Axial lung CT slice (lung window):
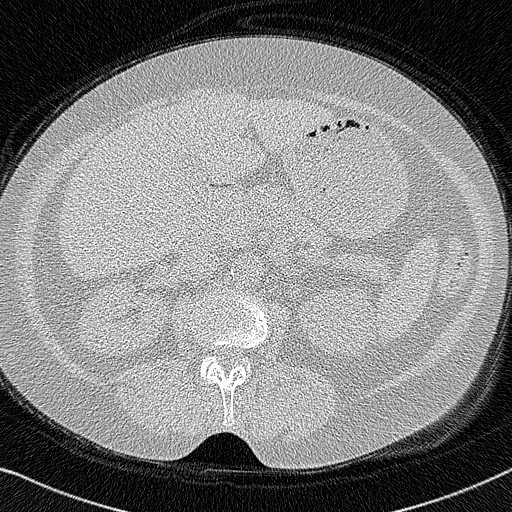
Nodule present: no